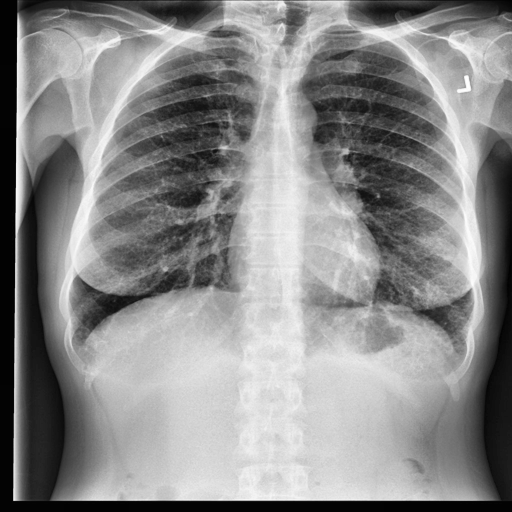
Finding: NORMAL